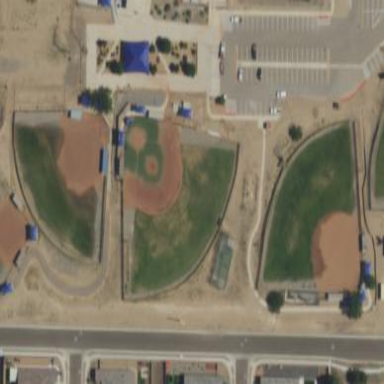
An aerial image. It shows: Baseball pitch for leisure land activities.